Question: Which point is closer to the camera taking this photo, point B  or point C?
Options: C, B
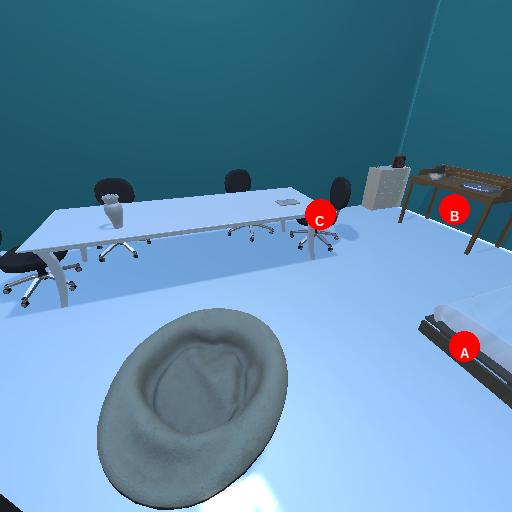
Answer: C